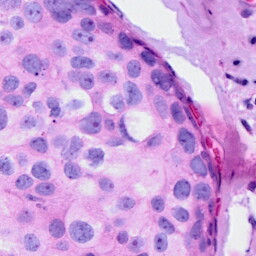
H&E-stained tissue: Breast